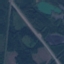
Label: Highway